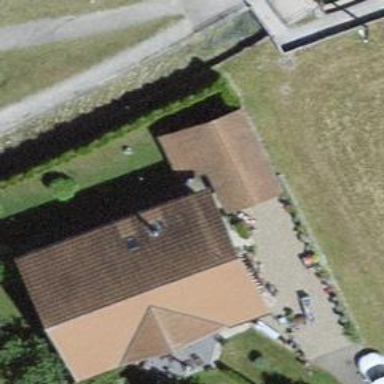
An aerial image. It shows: Garage building.